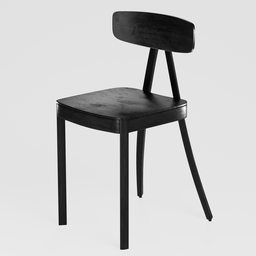
Label: furniture